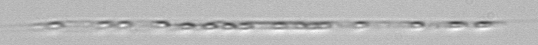
Label: Rhizosolenia